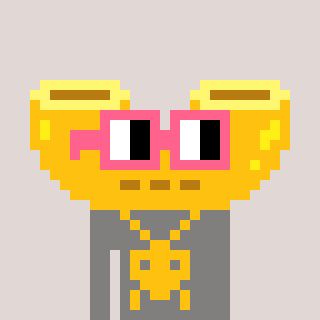
a pixel art character with square pink glasses, a macaroni-shaped head and a bluegrey-colored body on a warm background